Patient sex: M
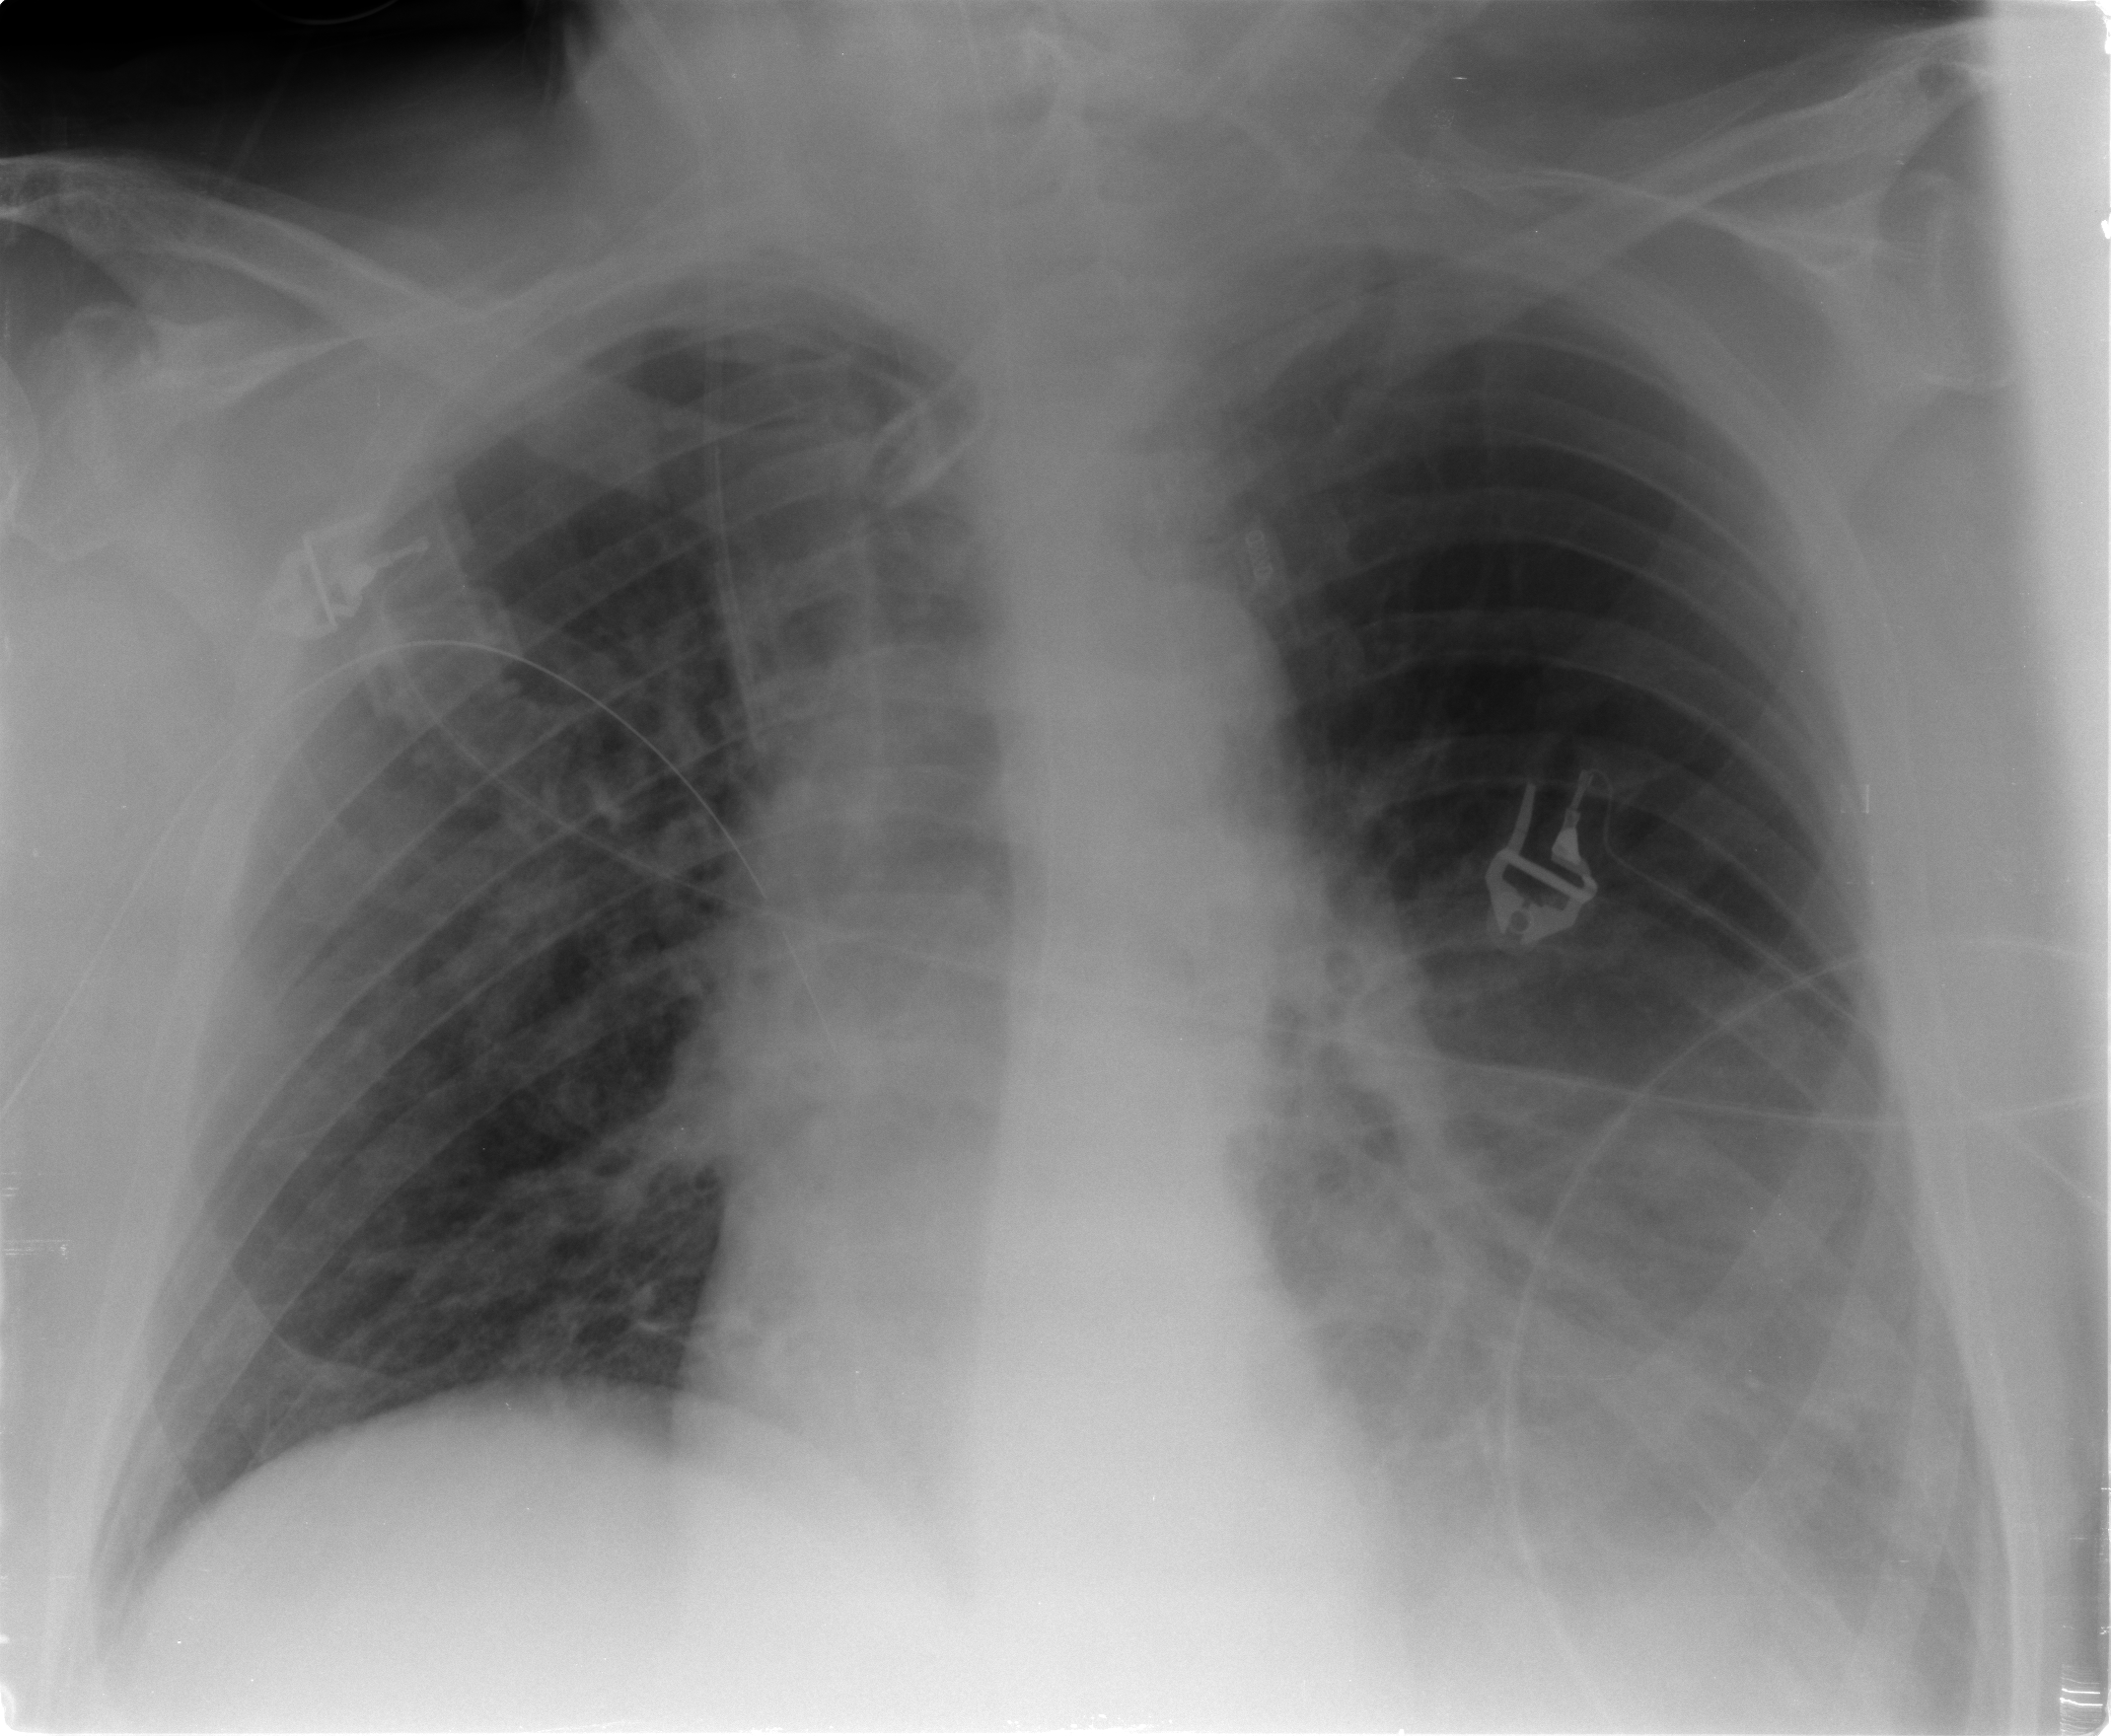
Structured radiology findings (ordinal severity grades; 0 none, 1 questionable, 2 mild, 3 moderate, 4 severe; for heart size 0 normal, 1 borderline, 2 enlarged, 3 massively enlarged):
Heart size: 0
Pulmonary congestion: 2
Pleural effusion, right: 1
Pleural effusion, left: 3
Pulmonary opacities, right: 1
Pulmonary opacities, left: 2
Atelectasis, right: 2
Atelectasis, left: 2